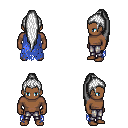
a pixel art fantasy rpg character, male body template, human, dark skin, blue tattered cape, metal pants, white extra-long topknot hairstyle, four views (front, back, left, right), 2x2 character sprite sheet, small pixel art, hard edges, no anti-aliasing